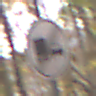
Verkehrszeichen: EndeUeberholverbotKraftfahrzeuge
Umgebung: Outdoor, Nature
Tageszeit: MorningAfternoon
Wetter: Overcast
Licht: Natural
Jahreszeit: Autumn
Kontrast: LowContrast